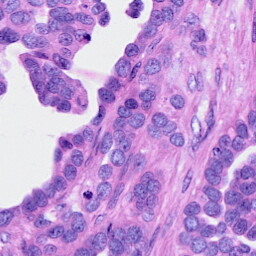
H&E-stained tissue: Ovarian